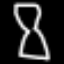
Label: hourglass